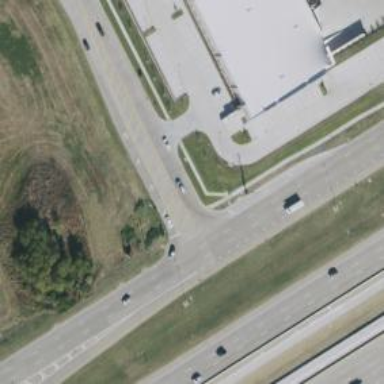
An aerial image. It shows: Secondary road with frontage road alongside.